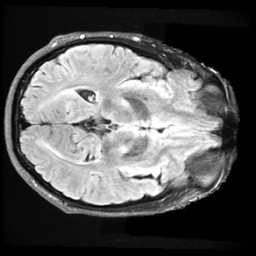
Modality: FLAIR
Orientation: axial
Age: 40
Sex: male
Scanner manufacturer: ge
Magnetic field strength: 3 T
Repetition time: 11 s
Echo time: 0.1497 s